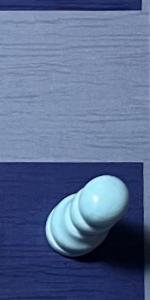
Label: Pawn_White